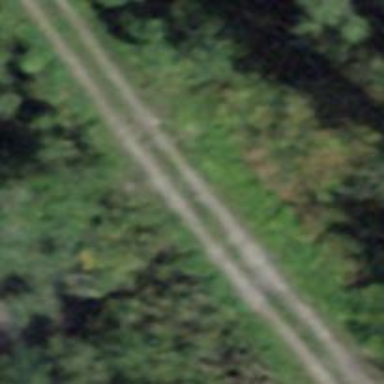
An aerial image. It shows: Gravel track with Grade 3 quality.